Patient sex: F
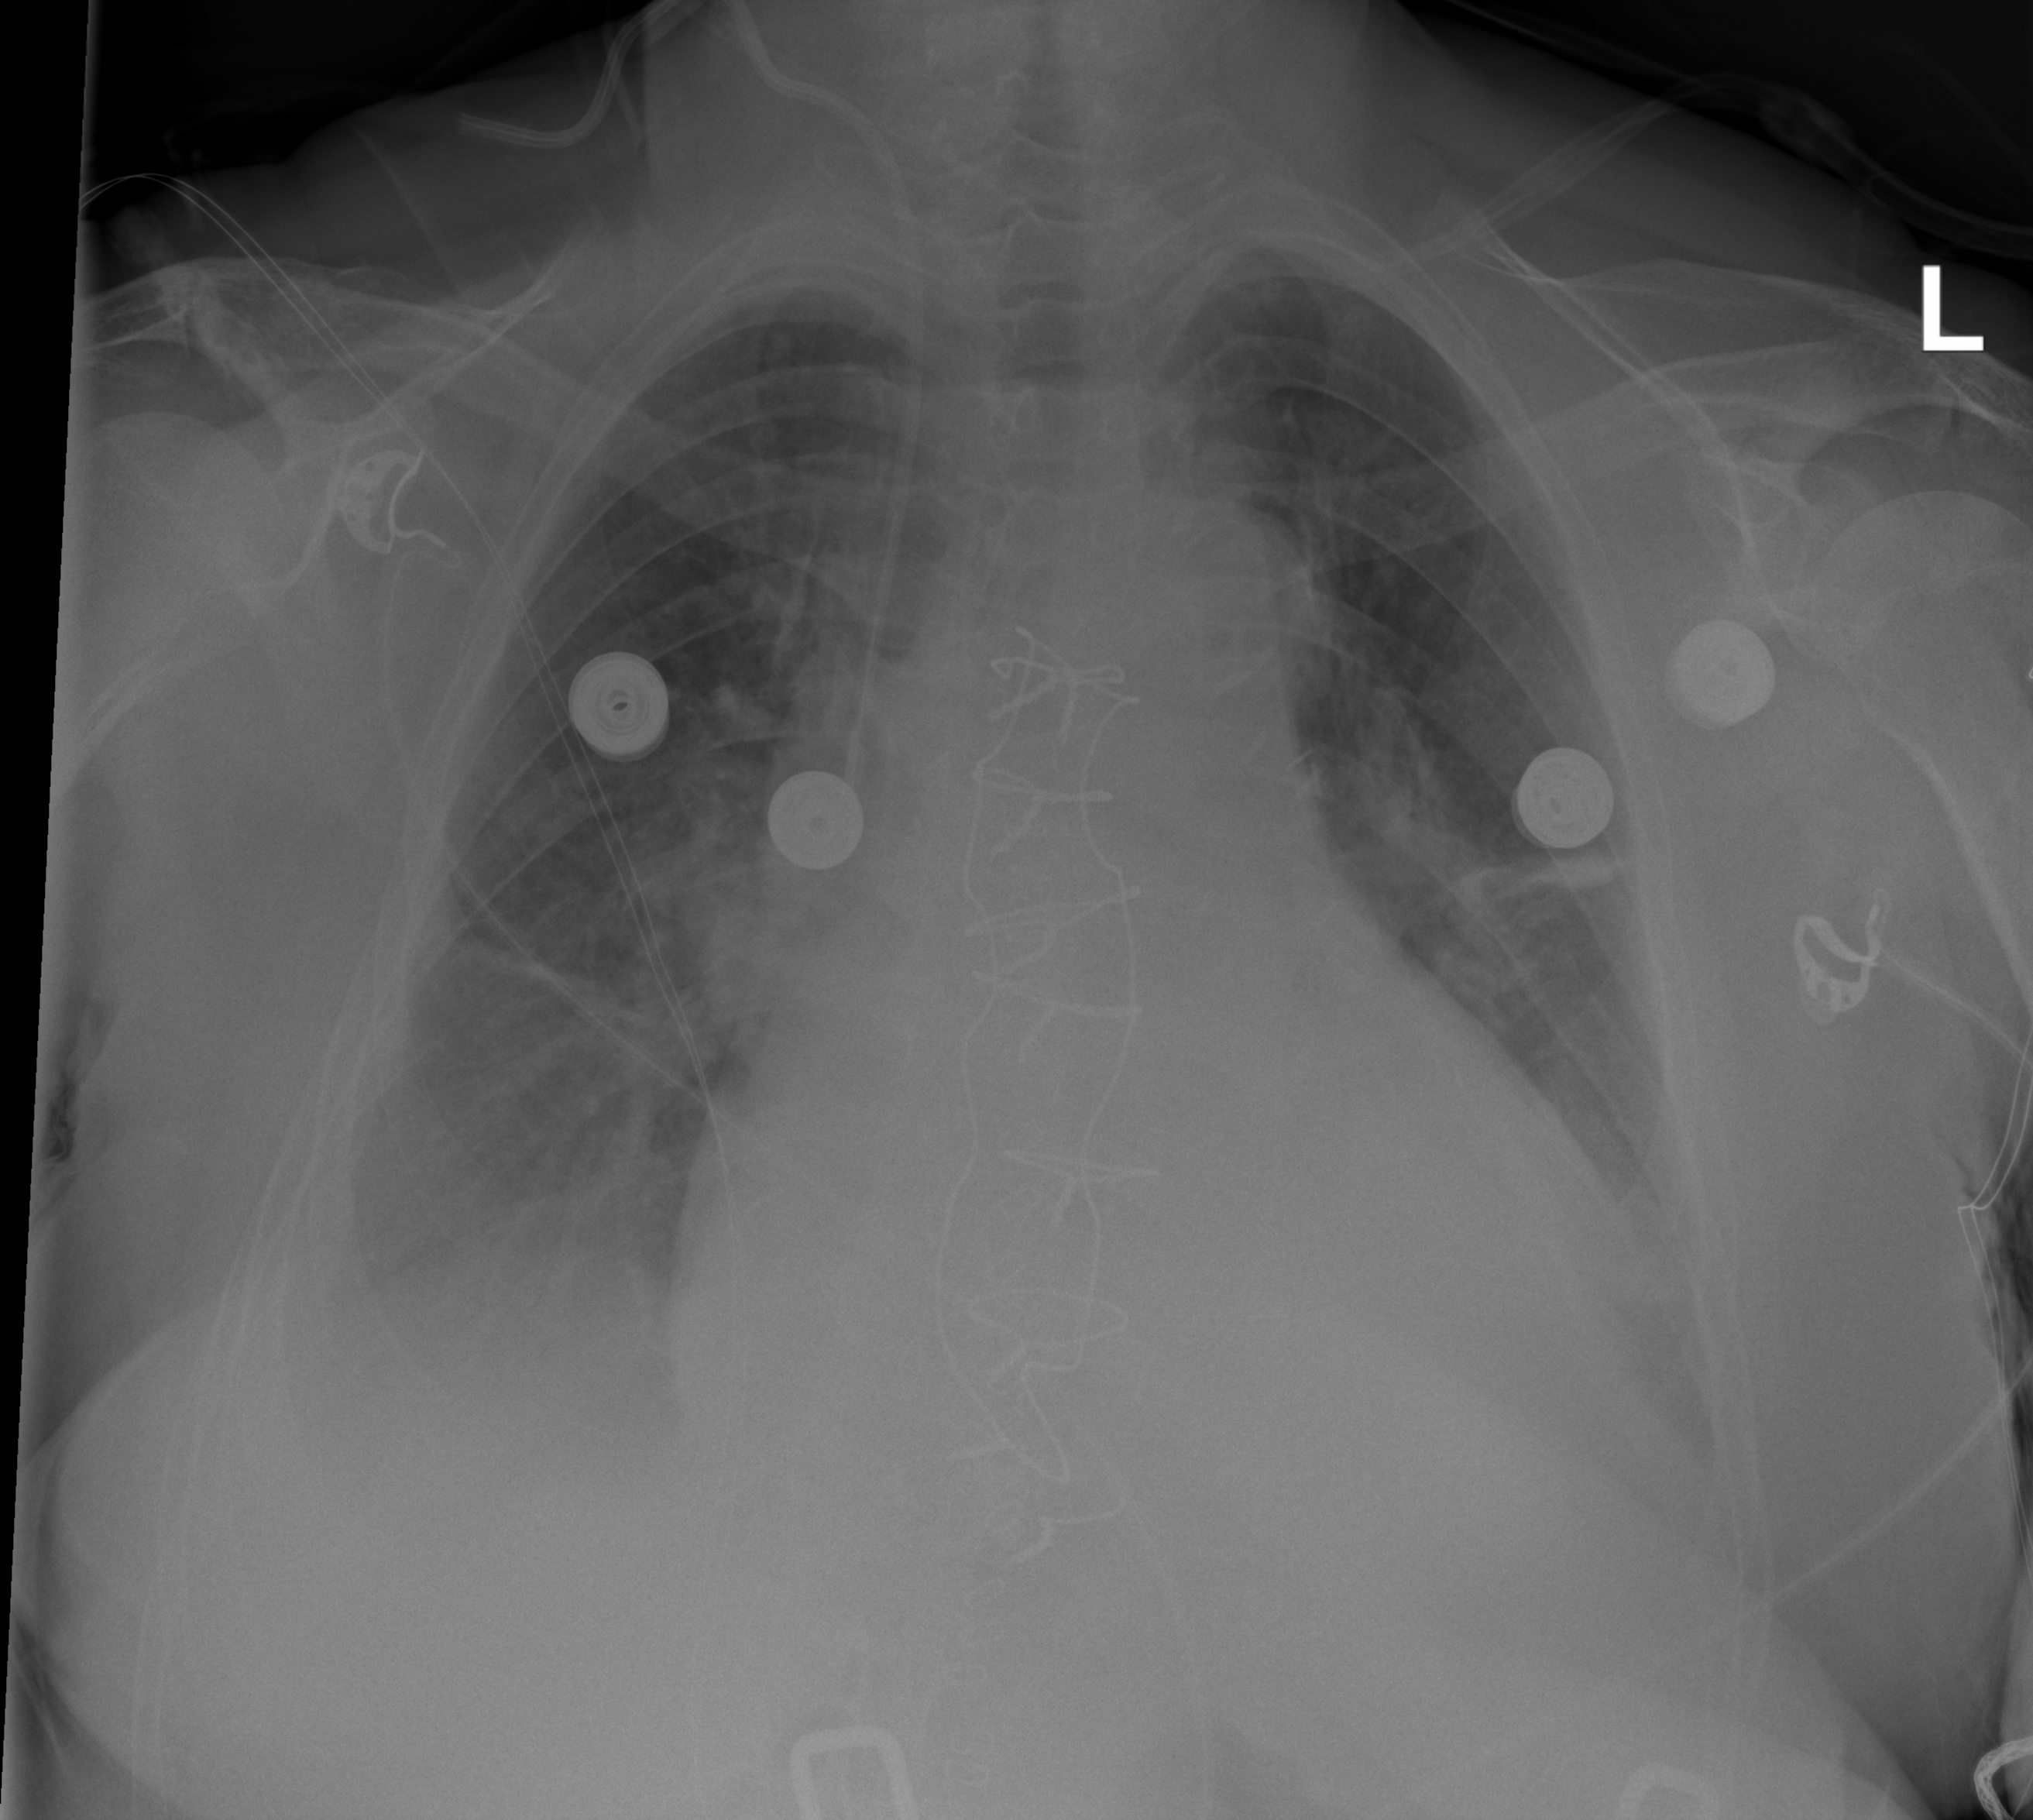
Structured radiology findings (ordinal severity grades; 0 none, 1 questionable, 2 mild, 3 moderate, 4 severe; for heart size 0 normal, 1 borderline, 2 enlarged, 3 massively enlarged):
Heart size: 3
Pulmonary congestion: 2
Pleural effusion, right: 2
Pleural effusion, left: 0
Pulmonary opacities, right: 2
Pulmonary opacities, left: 0
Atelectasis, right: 2
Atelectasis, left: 3